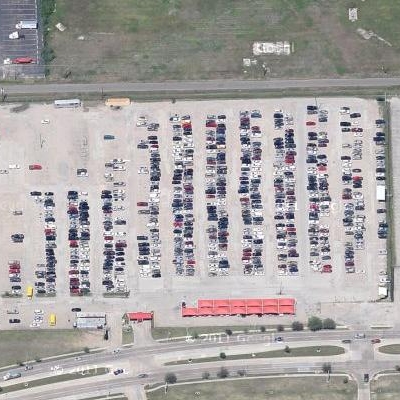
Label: Parking